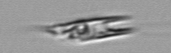
Label: Chrysochromulina_lanceolata